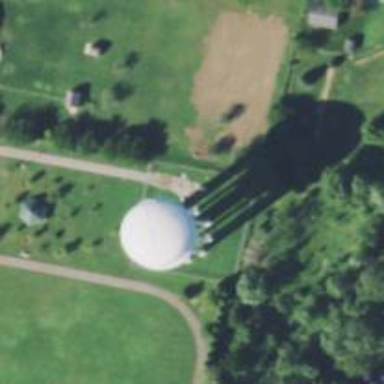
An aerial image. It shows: Water tower that is man-made.